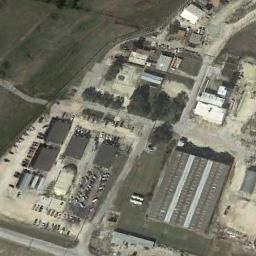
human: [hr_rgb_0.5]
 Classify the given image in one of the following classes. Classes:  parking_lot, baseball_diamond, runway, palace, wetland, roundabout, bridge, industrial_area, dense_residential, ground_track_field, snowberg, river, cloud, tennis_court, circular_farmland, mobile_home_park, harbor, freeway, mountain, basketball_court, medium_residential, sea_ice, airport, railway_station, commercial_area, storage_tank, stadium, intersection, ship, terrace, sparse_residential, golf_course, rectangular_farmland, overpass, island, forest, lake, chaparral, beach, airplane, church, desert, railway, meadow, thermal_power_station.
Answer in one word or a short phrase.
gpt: industrial_area